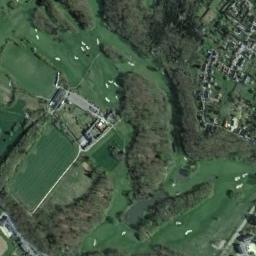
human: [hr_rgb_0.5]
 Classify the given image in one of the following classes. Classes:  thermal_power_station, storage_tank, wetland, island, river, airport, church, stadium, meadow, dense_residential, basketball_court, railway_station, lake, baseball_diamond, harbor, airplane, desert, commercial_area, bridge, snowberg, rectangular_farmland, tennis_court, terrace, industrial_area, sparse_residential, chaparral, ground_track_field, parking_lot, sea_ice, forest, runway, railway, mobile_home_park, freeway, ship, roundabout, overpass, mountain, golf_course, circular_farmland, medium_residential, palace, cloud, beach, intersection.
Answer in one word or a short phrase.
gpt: golf_course